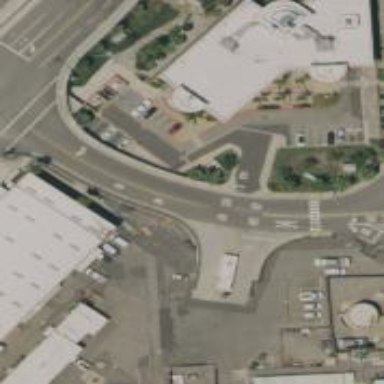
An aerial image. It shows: Solid stop line on the road marking.